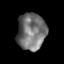
Tissue: skin
Cell type: Epithelial cells
Senescence score: 0.2404
Nuclear area (px): 1030
Mean DAPI intensity: 114.815